Aerial crown-view tile of a tropical tree (Barro Colorado Island, Panama), acquired 20250715:
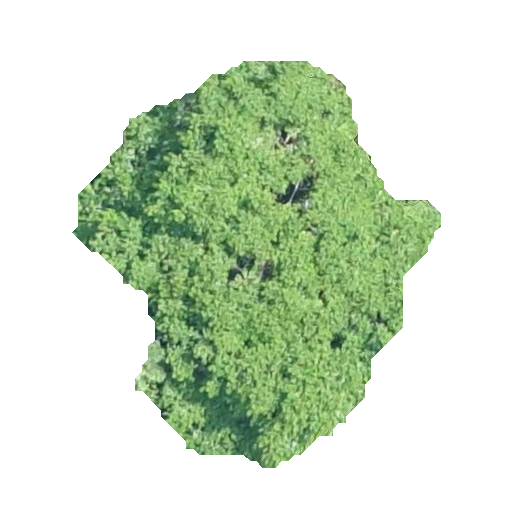
Species: Zanthoxylum ekmanii
GBIF accepted scientific name: Zanthoxylum ekmanii
Crown area: 139.061 m²